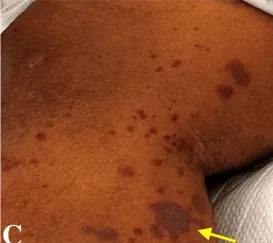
Back, and lower extremities.
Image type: medical_photograph (skin_photograph)